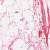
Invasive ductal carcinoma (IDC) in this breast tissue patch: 0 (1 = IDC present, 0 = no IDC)